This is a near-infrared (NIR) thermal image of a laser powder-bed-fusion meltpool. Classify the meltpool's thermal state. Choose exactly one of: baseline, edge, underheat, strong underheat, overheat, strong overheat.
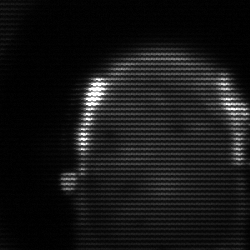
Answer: baseline